Field crop: maize
Growth stage: 2
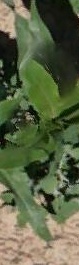
Species: maize